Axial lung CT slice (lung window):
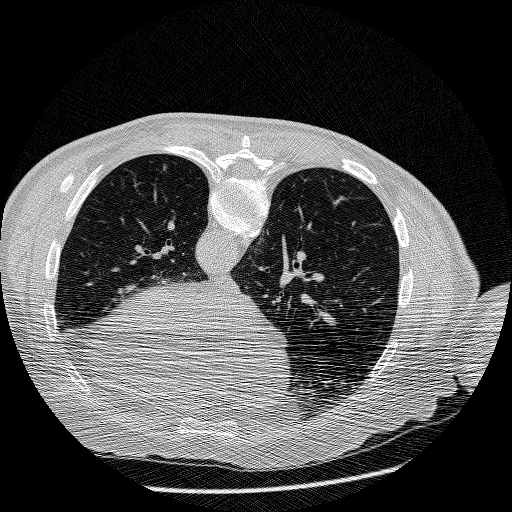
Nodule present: yes
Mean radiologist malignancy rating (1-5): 2.75